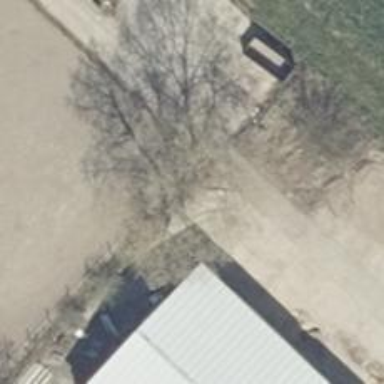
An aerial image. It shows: Deciduous tree with broadleaved leaves.